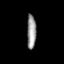
Tissue: lung
Cell type: Myeloid cells
Senescence score: 0.6829
Nuclear area (px): 312
Mean DAPI intensity: 149.154